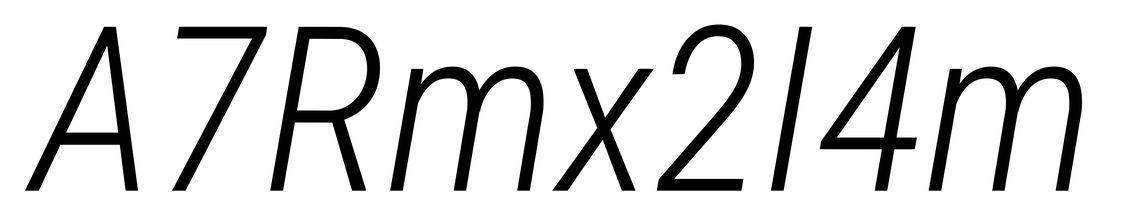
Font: Roboto-Italic_Condensed_Light_Italic